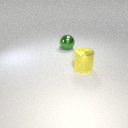
large yellow metal cylinder in front of large green metal sphere